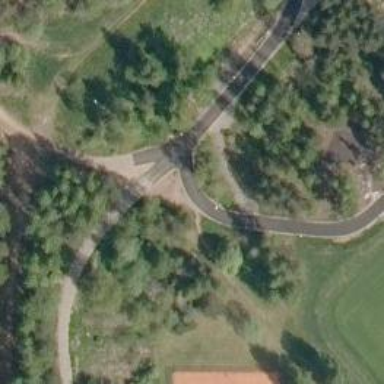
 with grooming suitable for classic and skating styles."